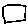
Label: square